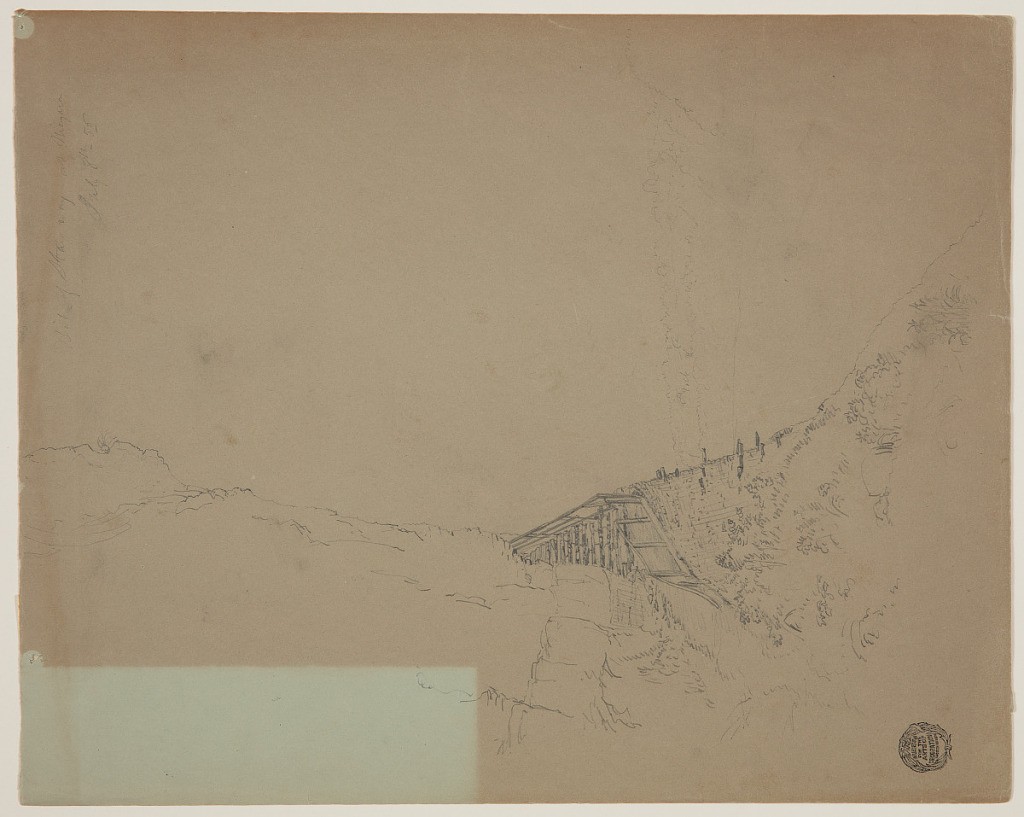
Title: Bit of Stairway at Niagara Falls, New York
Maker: Frederic Edwin Church, American, 1826–1900
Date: July 8, 1856
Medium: Graphite on light green wove paper
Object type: Drawing
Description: Landscape sketch showing a portion of a staircase at Niagara Falls, New York. Possibly  leading to the Cave of the Winds, the stairway is precariously carved out of the cliffside. In the foreground, nearby vegetation is visible at lower center while at path at left leads to a handrail at the base of the stairway at center left. The stairs themselves curve to left around the cliff and out of view, as the cliffside overhangs this area at upper center. In the middle distance at lower right, the wide Niagara River is visible, as well as the steep and heavily wooded opposite bank.